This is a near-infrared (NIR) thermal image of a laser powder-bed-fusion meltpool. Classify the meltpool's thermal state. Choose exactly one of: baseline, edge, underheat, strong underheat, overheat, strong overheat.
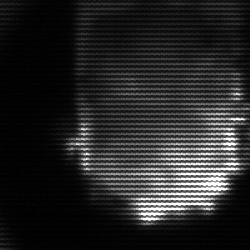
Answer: baseline